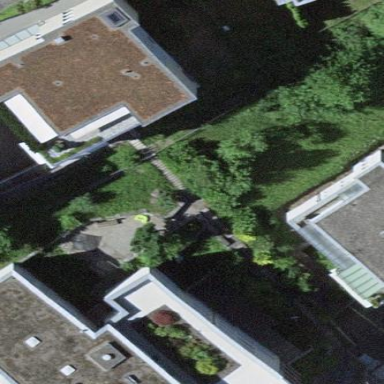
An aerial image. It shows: Residential building.